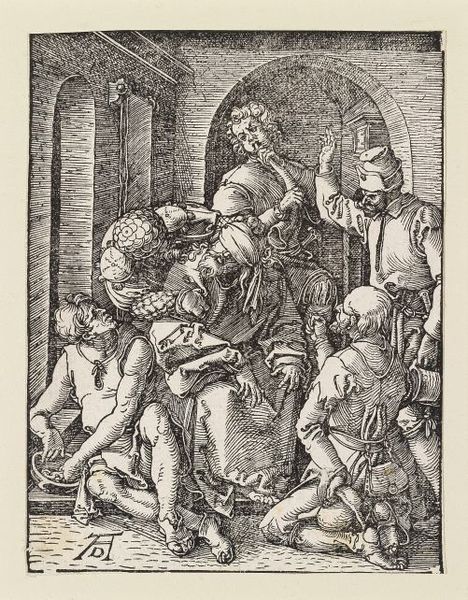
Titel: Die Verspottung Christi
Künstler: Albrecht Dürer
Standort: Karlsruhe
Institution: Staatliche Kunsthalle Karlsruhe
Schlagwörter: hand, mann, schatten, umhang, weiß, menschen, sitzen, grau, holz, hut, kleid, kleider, männer, nase, raum, schwarz, straße, szene, tür, zeichnung, zimmer, gebäude, haus, tuch, fest, haube, party, bart, kappe, mütze, wand, architektur, arm, augen, falten, kleidung, schale, schüssel, zerrissen, horn, hände, innenraum, instrument, signatur, boden, gewand, mantel, sitzend, decke, gewänder, händler, innen, personen, musik, musiker, person, gebeugt, renaissance, fesseln, kopfbedeckung, füße, holzschnitt, bogen, türen, schuhe, kette, mauer, grafik, rundbogen, könig, soldaten, thron, durchgang, stufe, sandalen, ad, tor, bögen, becher, waschen, fussboden, barfuss, eingang, blind, blinder, lumpen, narren, unterschrift, torbogen, knechte, druck, lithographie, schnitt, schwarzweiss, druckgrafik, initialen, monogramm, holzstich, radierung, stich, häscher, streit, knien, schlag, soldat, initiale, helm, trohn, tasche, rüstung, erheben, flöte, justiz, christus, jesus, mauern, heben, binde, menschengruppe, bettler, dürer, gefangener, kupferstich, verbunden, schlagen, blasen, dornenkrone, sorge, verwirrung, spucken, augenbinde, trompete, verspottung, rollo, schächer, diebstahl, albrecht, albrecht dürer, putzen, tuba, räumlichkeit, folter, passion, bader, bläser, geißelung, schergen, geissel, rum, zerlumpt, verhöhnung, tassche, verspottung christi, verbinden, verbundene augen, p, männder mittelalter, tuch sitzen, hand erheben, figue, bodes